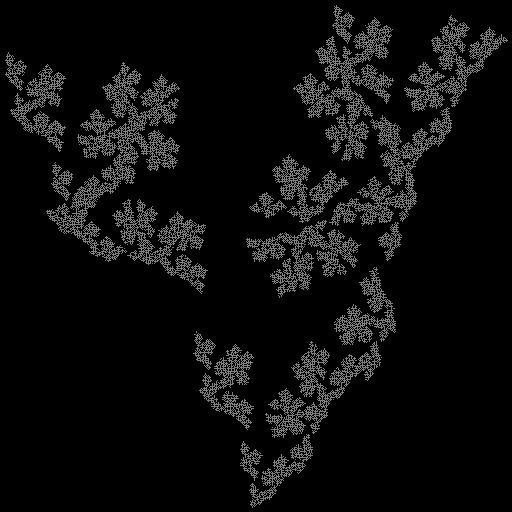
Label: penta